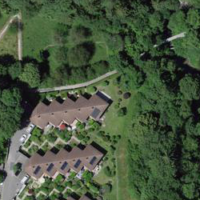
EUNIS habitat code: 53
Species observed at this site:
Melilotus albus